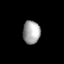
Tissue: lung
Cell type: Endothelial cells
Senescence score: 0.6594
Nuclear area (px): 392
Mean DAPI intensity: 164.633